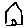
Label: house